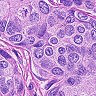
Metastatic tissue present: yes